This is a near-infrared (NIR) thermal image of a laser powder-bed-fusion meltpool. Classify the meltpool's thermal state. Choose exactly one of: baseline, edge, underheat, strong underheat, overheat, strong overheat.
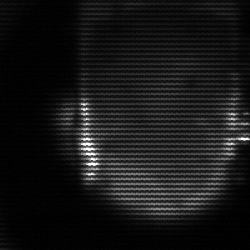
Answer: baseline